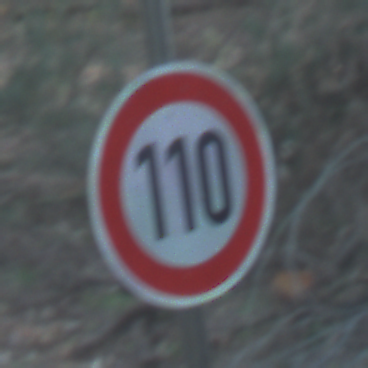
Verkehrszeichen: Geschwindigkeit110
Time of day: MorningAfternoon
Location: Outdoor (Nature)
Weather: Clear
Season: NotSpecified
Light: Natural